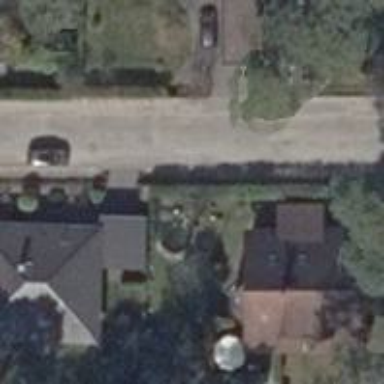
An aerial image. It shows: Residential road with sidewalks on both sides. The sidewalks have surface of sett.